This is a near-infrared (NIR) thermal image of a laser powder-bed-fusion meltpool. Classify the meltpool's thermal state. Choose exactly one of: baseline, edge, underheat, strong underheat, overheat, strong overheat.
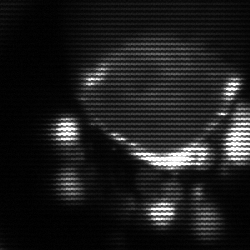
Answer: edge